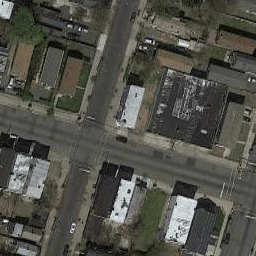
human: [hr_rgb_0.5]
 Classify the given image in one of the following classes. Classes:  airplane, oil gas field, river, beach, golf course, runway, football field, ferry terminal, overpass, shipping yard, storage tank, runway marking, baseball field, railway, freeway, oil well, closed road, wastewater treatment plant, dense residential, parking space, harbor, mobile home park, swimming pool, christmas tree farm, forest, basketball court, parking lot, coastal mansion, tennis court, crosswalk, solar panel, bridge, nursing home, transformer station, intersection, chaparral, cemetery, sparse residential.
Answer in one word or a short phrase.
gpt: intersection